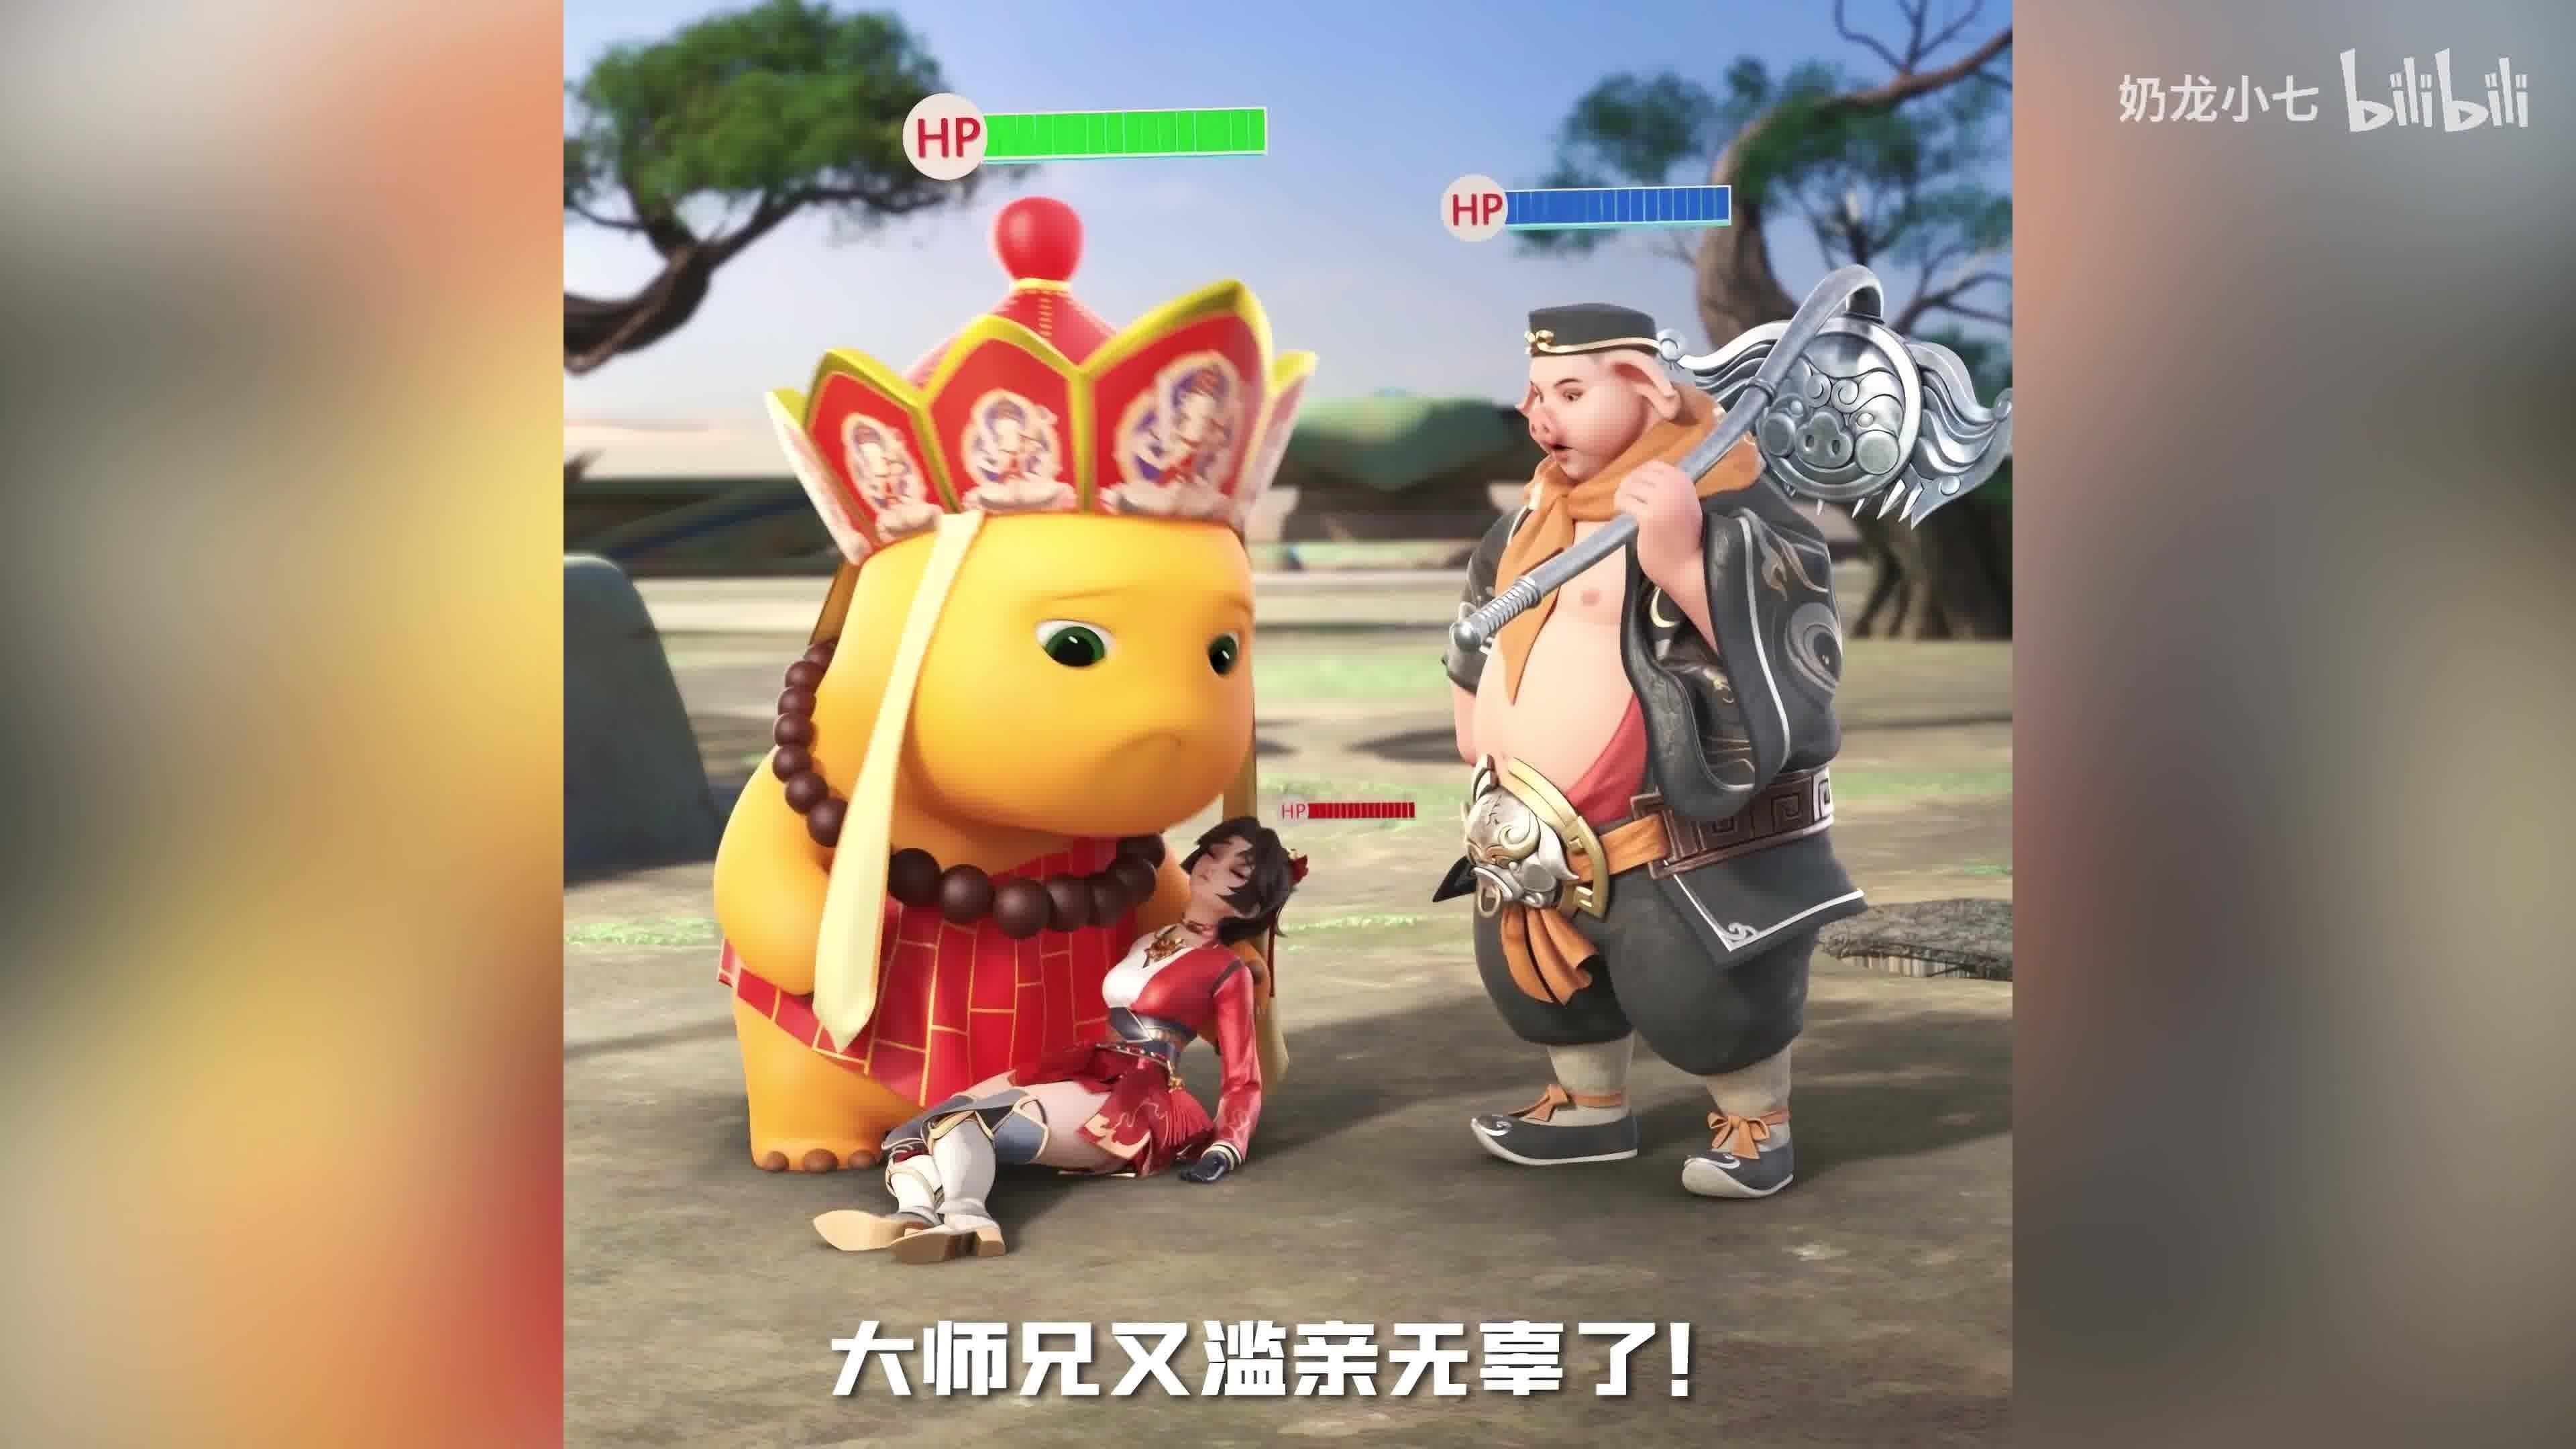
Label: nailong